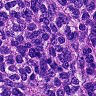
Metastatic tissue present: yes